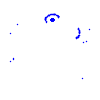
Particle: proton